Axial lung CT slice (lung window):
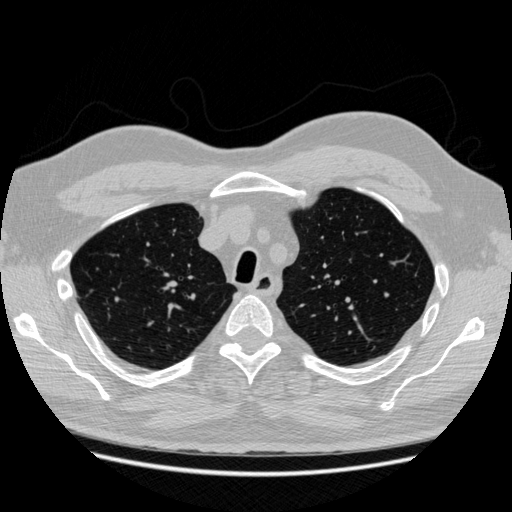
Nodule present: no